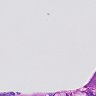
Metastatic tissue present: yes